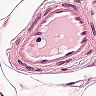
Metastatic tissue present: no